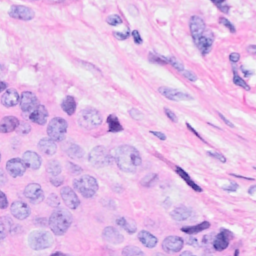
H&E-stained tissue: Breast